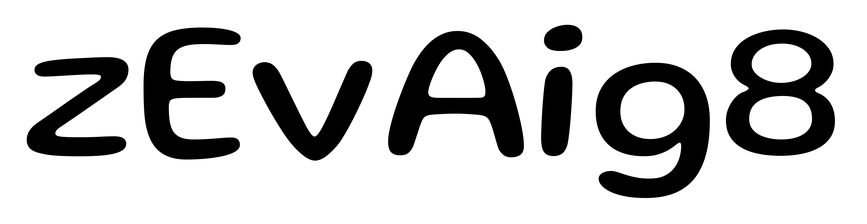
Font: Gluten_Regular